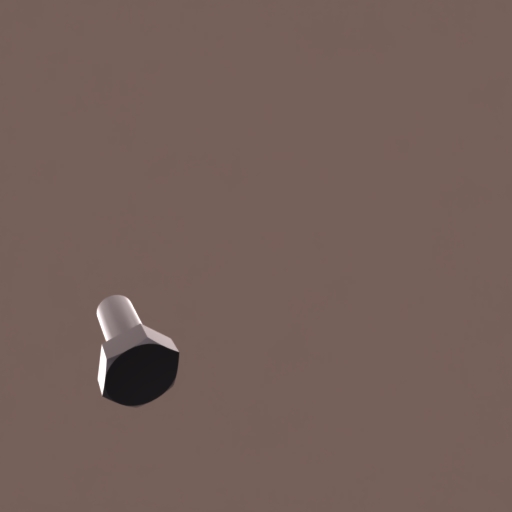
Label: bolt